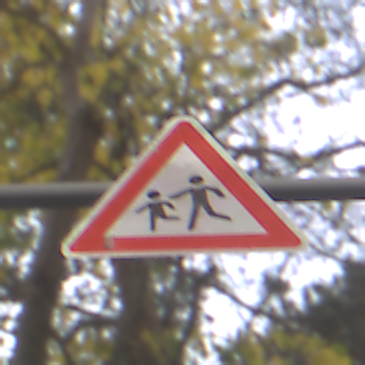
Verkehrszeichen: KinderRechts
Umgebung: Outdoor, Nature
Tageszeit: MorningAfternoon
Wetter: Overcast
Licht: Natural
Jahreszeit: Autumn
Kontrast: LowContrast